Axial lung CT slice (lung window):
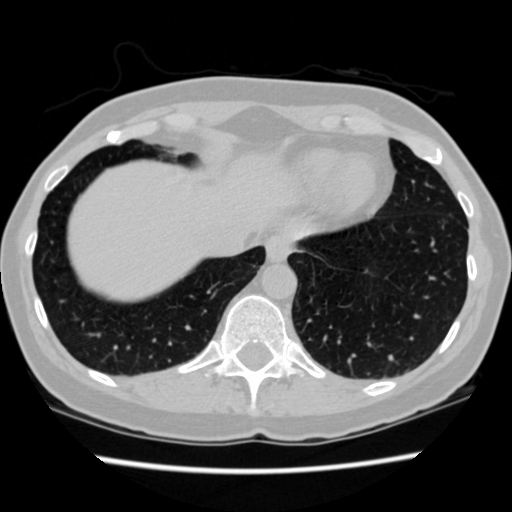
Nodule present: no